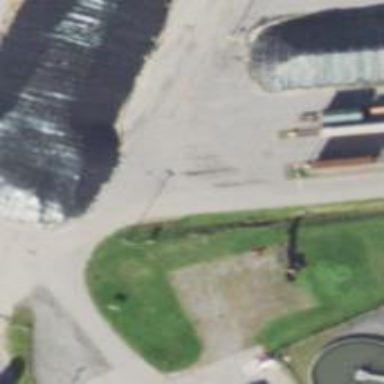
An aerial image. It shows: Historic railway turntable.